Question: Using Datastax Community Edition. When Password authentication is enabled, opscenter can not connect with cassandra. I can access cassandra through cqlsh shortcut where I provided username and password modifying shortcut's target field. Opscenter log refers that user not logged in. Is there any way to overcome it or it is stil a bug ?
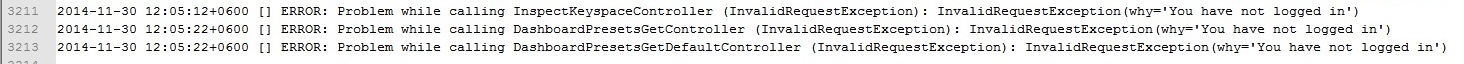
Answer: When connecting OpsCenter to a Cassandra cluster with authentication enabled, you can provide the username and password in the "Thrift username" and "Thrift password" options in the dialog:

If you have previously connected OpsCenter to the Cassandra cluster and then later enabled authentication (which sounds like your case), you will need to add the username and password to the cluster configuration file for OpsCenter. You may need to restart OpsCenter after this change in order to pick it up. Follow the instructions in <URL> to add to cluster_name.conf file a section like:
'''
[cassandra]
username = your-username-here
password = your-password-here
seed_hosts = node1,node2,node3
api_port = 9160
'''